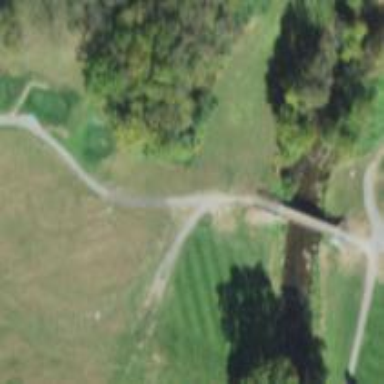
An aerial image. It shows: Service road used as golf cart path.